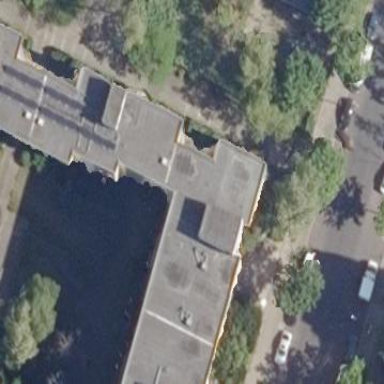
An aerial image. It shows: Apartment building with flat roof.